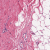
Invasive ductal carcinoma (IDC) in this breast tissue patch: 0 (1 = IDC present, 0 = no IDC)